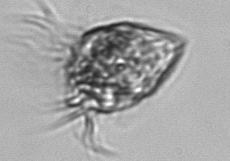
Label: Strombidium_morphotype1